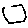
Label: hexagon